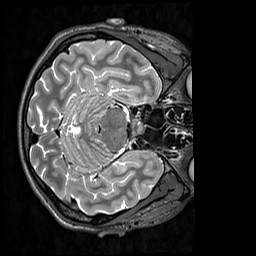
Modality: T2w
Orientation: axial
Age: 27
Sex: male
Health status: healthy
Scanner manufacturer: siemens
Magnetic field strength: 3 T
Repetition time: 3.2 s
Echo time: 0.568 s